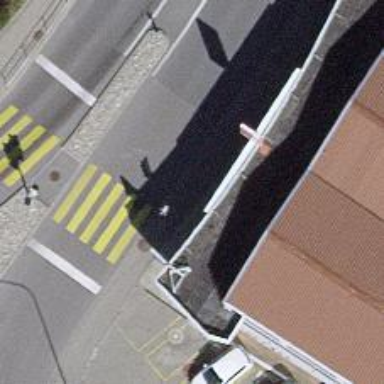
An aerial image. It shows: Sidewalk along the footway.